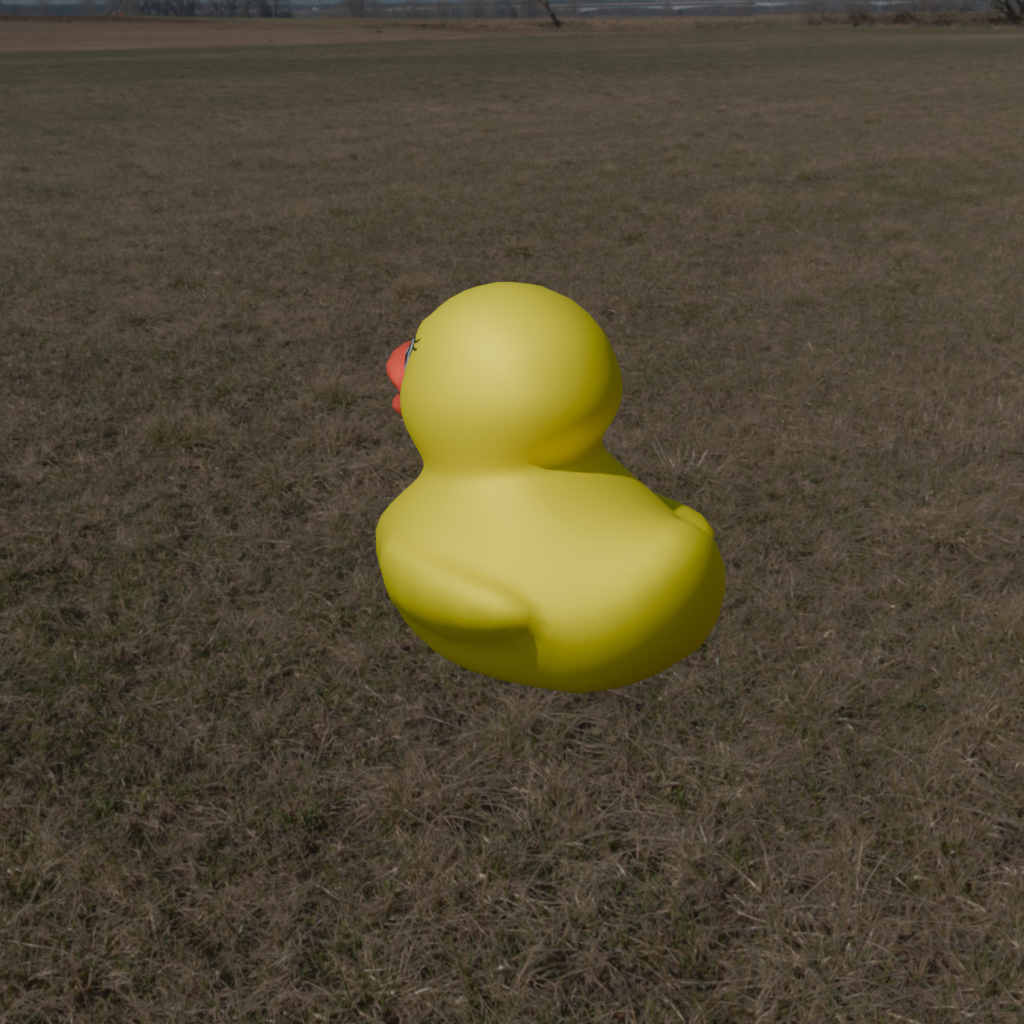
an image of a yellow rubber duck seen from <back_left> in an open field with a bleft sun and scattered clouds in the sky.